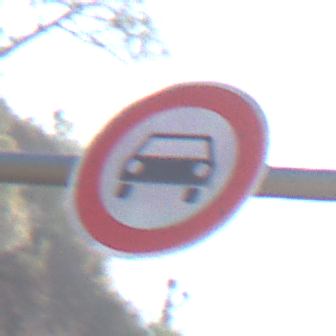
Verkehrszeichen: VerbotKraftwagen
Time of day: MorningAfternoon
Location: Outdoor (Nature)
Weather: Clear
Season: NotSpecified
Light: Natural